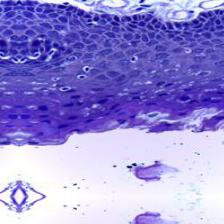
Diagnosis: Normal